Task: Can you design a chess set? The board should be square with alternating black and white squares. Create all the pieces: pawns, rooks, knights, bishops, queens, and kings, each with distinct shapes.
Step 2575:
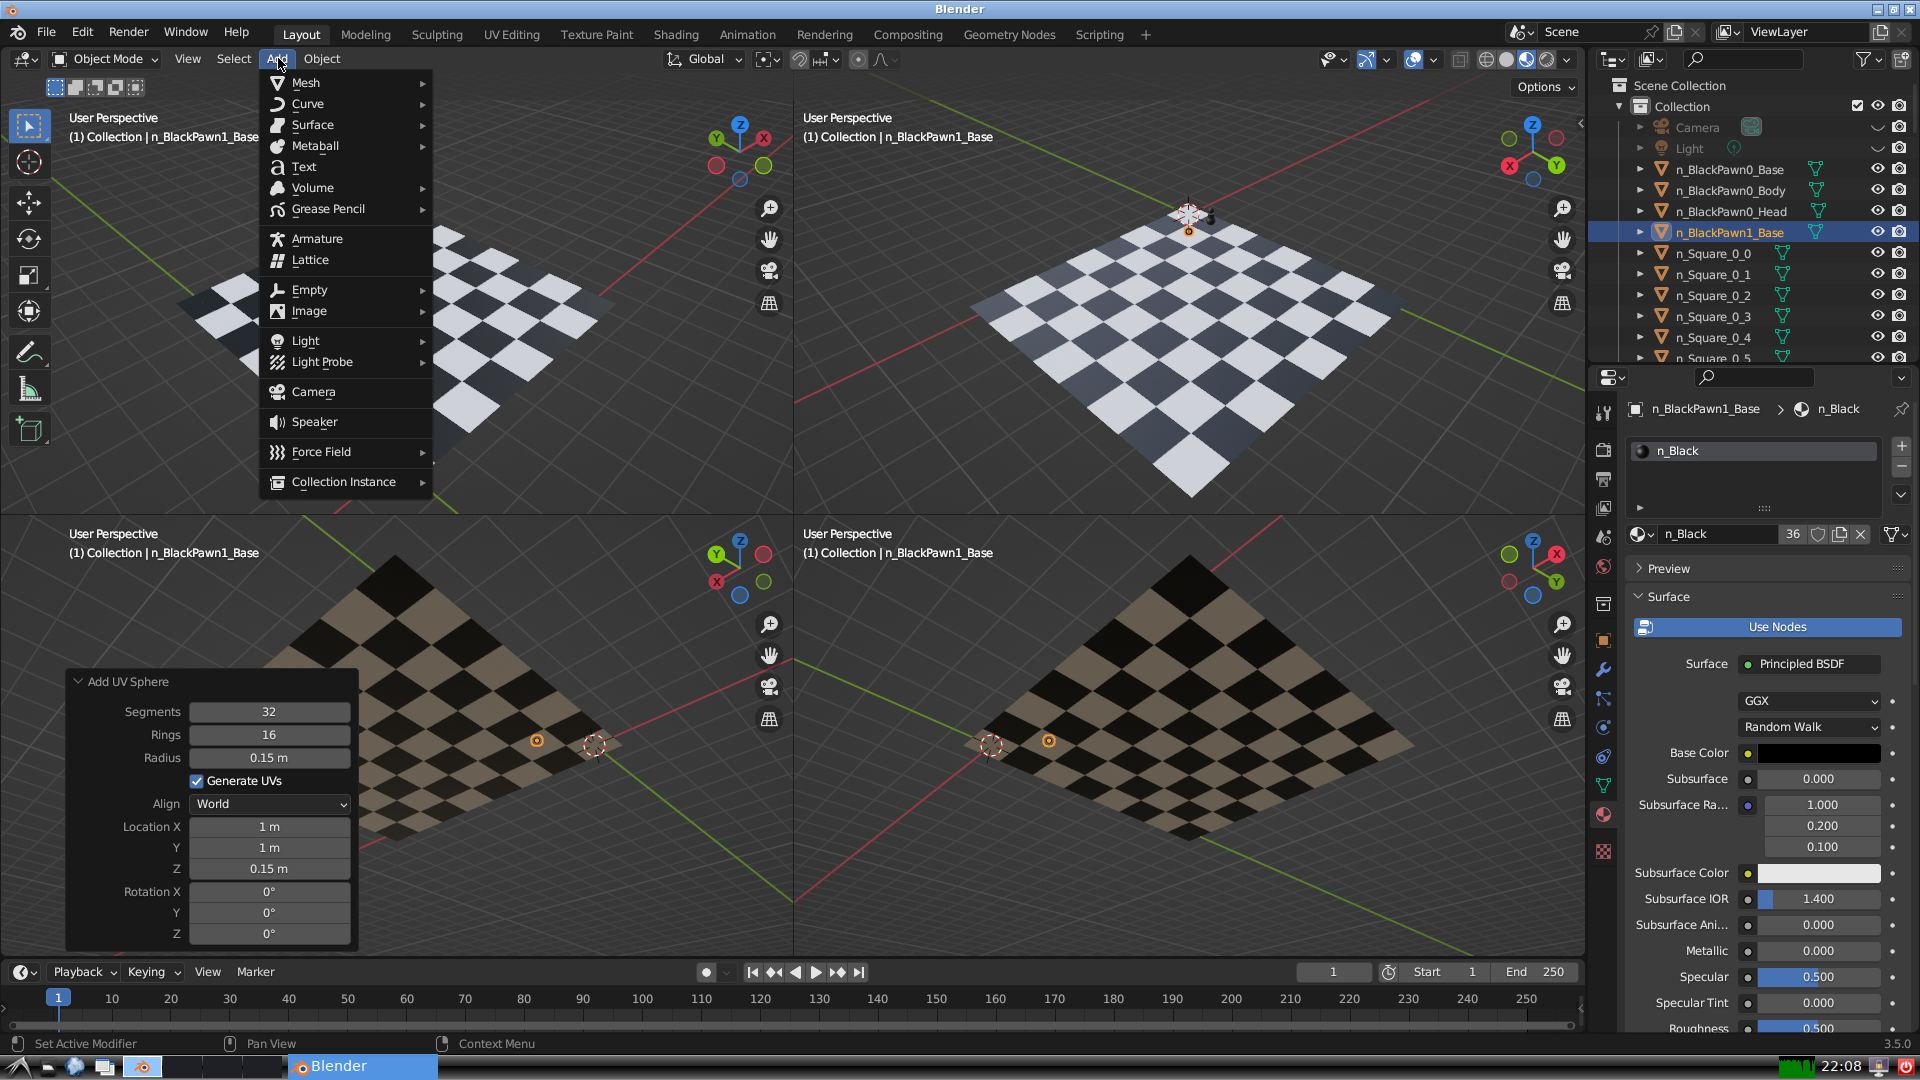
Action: {"mouse_move": [304, 84]}